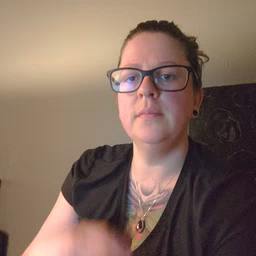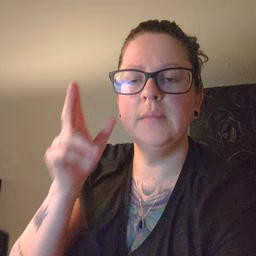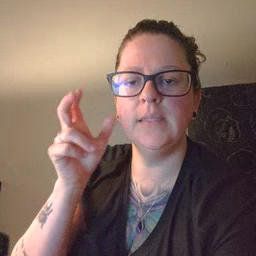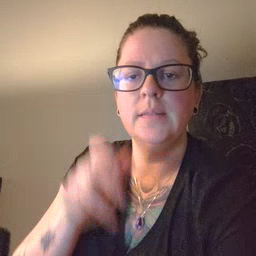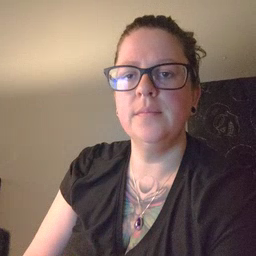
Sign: listen